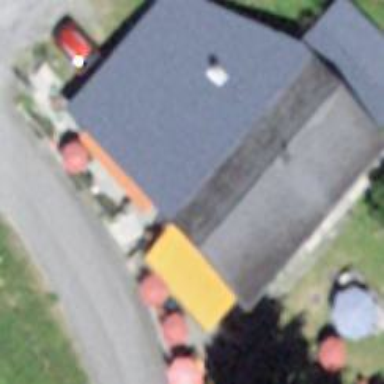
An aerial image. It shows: Restaurant.